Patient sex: F
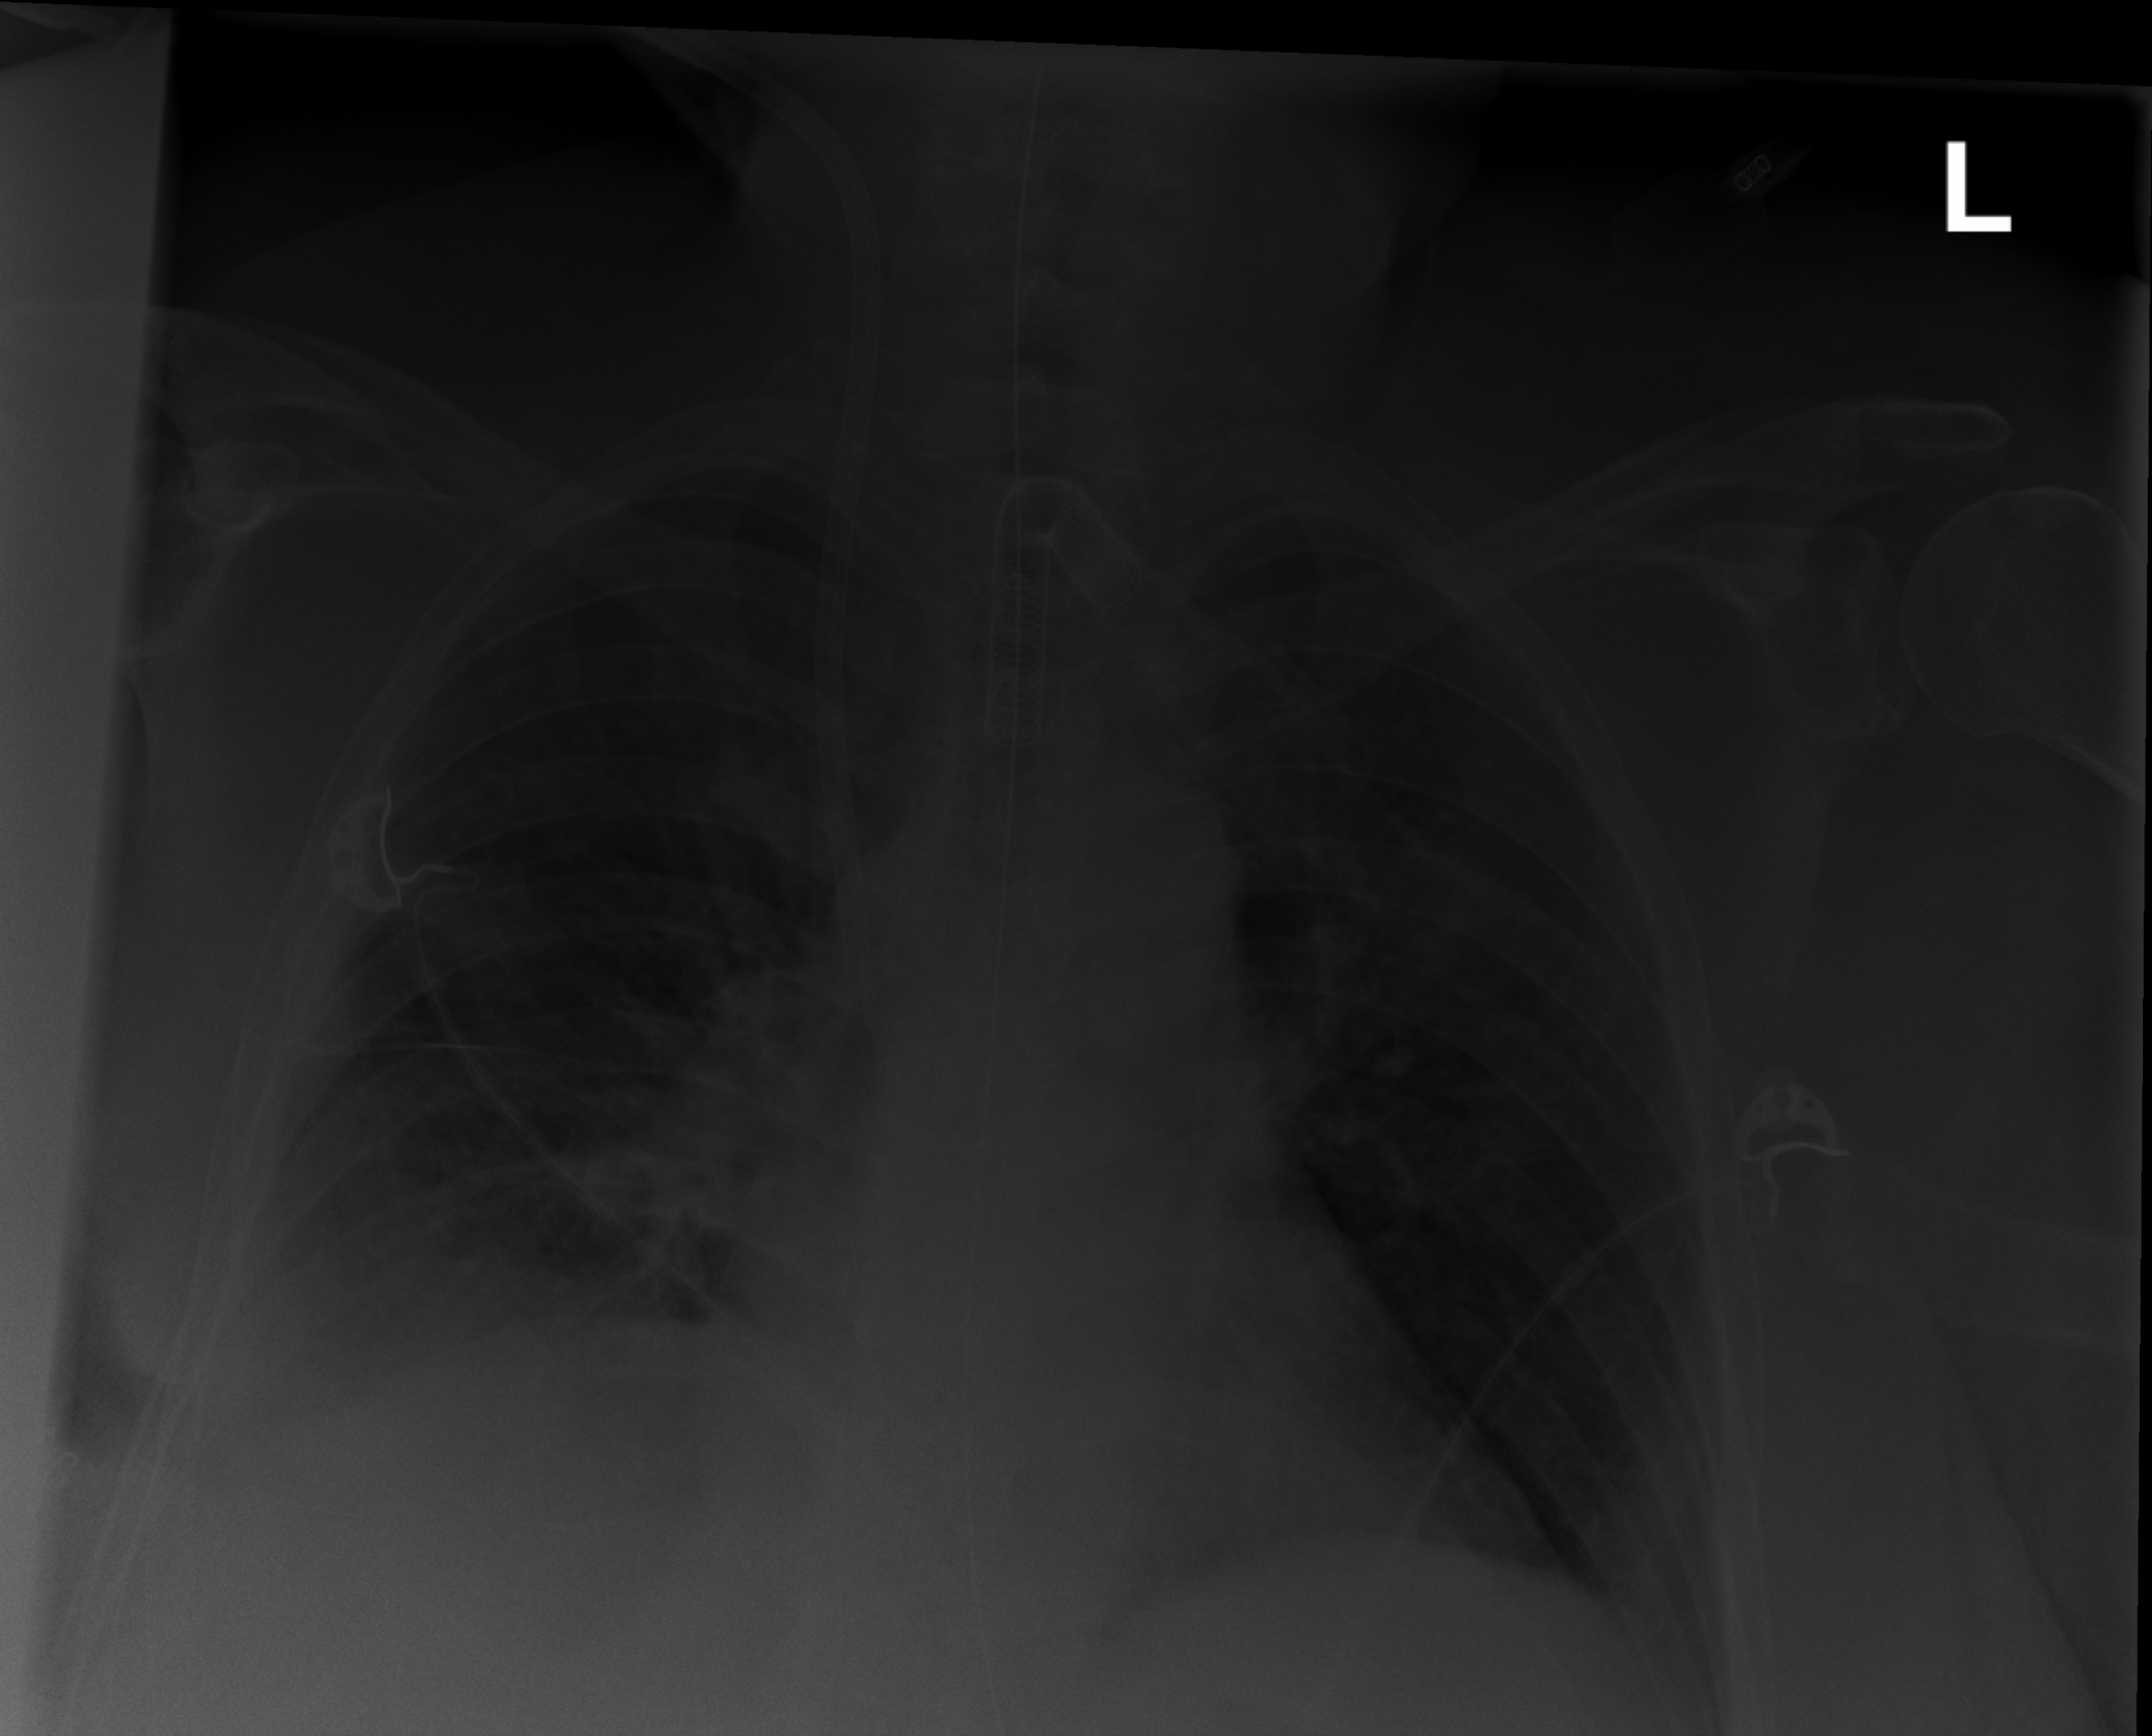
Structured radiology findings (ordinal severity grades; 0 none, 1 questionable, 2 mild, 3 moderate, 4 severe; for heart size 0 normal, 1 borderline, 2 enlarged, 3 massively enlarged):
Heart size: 1
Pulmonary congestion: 2
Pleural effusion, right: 3
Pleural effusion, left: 2
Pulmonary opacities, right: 3
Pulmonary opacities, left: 0
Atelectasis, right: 2
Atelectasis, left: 2